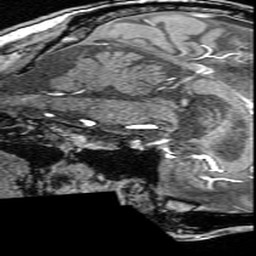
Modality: angio
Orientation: sagittal
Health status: ill
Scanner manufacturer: siemens
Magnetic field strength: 3 T
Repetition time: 0.022 s
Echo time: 0.00395 s